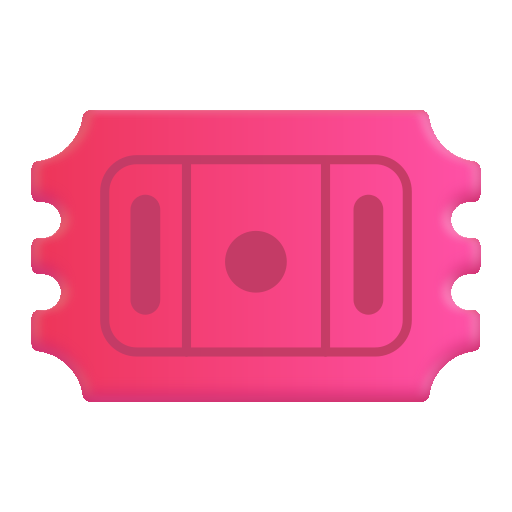
admission tickets color